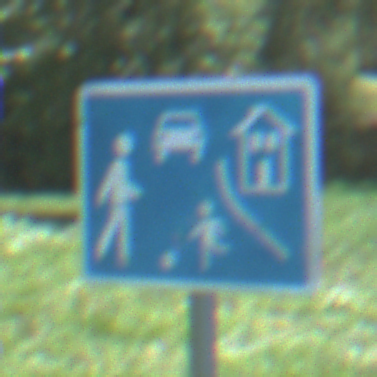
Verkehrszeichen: BeginnVerkehrsberuhigterBereich
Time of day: Midday
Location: Outdoor (Nature)
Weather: Clear
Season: Summer
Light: Natural